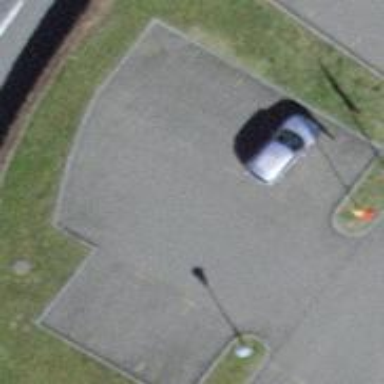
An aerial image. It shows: Unpaved service road designated as parking aisle.